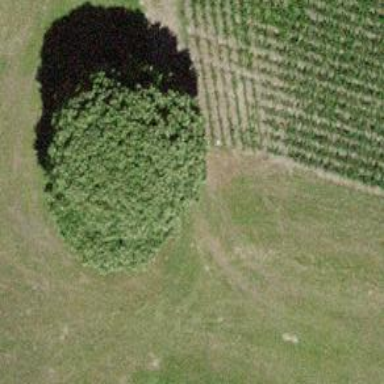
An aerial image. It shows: Beautiful tree in nature.